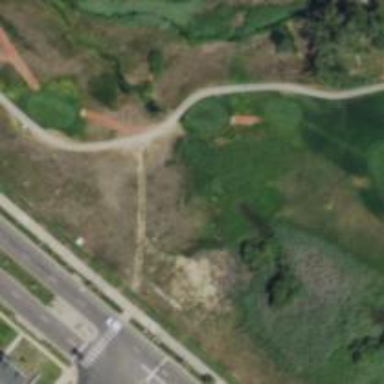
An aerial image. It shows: Pathway for golfing.